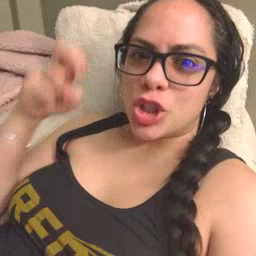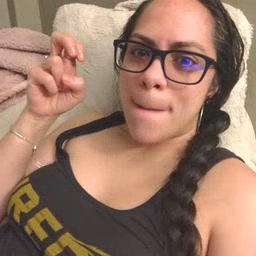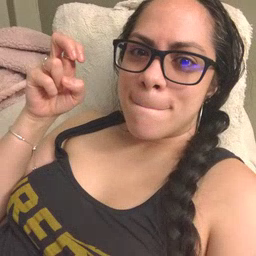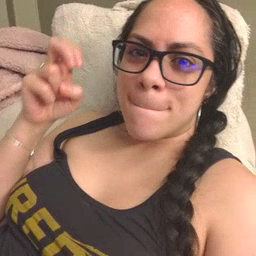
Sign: jump